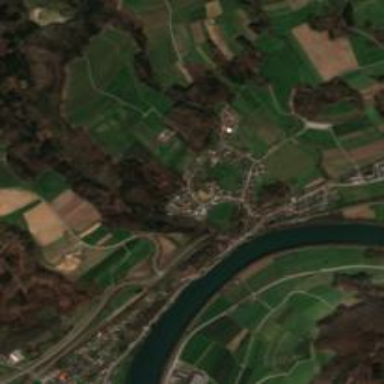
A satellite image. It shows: Village.